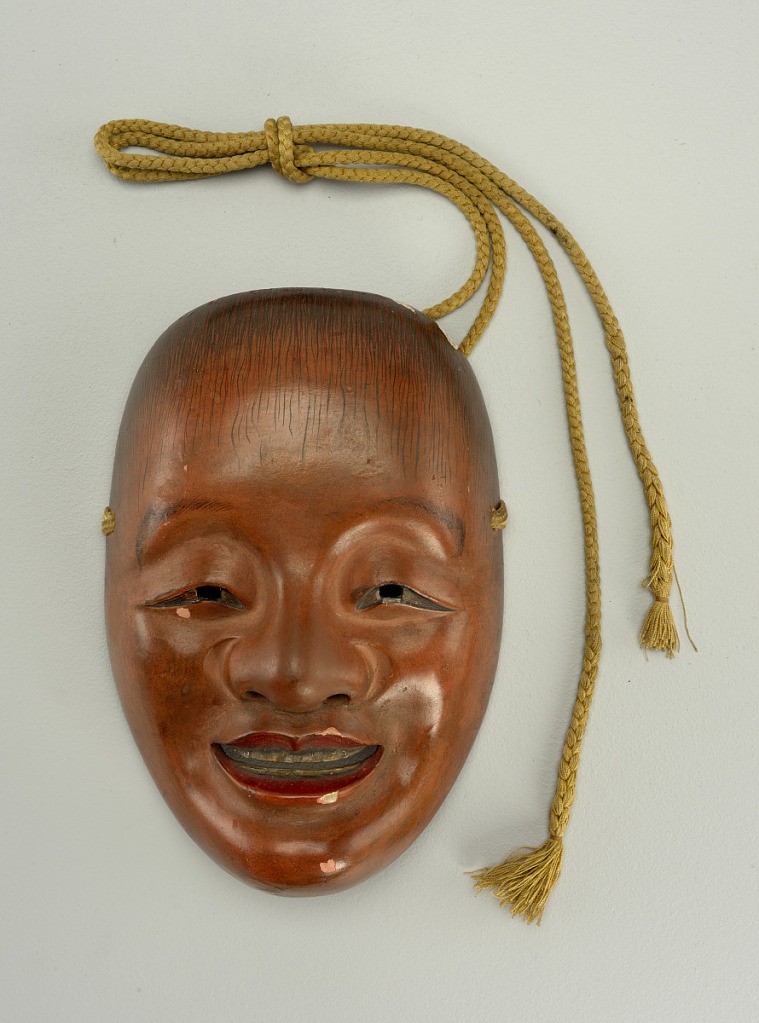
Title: mask
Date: possibly 19th century
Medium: wood, carved and painted
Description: Carved and painted in trational Beshi character (strong man). Distorted features, wide mouth. Gold painted eyeballs.